Question: I am using Slickgrid and trying to achieve the visual effect below.
The blue dots can be any icon/button.

The key issue is how to create a floating DIV always centered on the selected cell... or a 3x3 table whose central cell is the selected cell.
Any suggestions on how to get started?
Many thanks!
P.S. I have attempted to solve this in two ways:
1) custom formatter
'''
function styleFormatter(row, cell, value, columnDef, dataContext) {
var button = "<button class='button' title='Manage comments'></button>";
if (value == null || value === "") {
return "";
} else {
return "<div class='classValueFormat'><div class='divButton'>" + button + "</span>" + value + "</div>";
}
}
}
'''
Where the CSS for divButton sets margin-top to negative trying to push it out of the Cell border. The issue here is that margins push the main content of the cell down or up so it becomes impossible to see. I think the custom formatter is unfeasible as it forces any content to be within cell border.
2) Getting x and y position as suggested by Santiago and demonstrated by Michael in the context menu example was an idea but I gave up as I could not trigger the DIV to appear on navigation and also because it did not resize with the cell or move with the cell when scrolling the page.
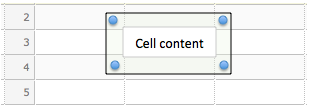
Answer: Create the overlay DIV separately and append it to document body.
Then, listen on the 'onActiveCellPositionChanged' event and use 'getActiveCellPosition' to reposition the overlay.